Question: After creating a few views, the and I can't add views anymore.
Does anyone have a hint about that?

I can add views using the command and selecting , but it's nonsense to me.
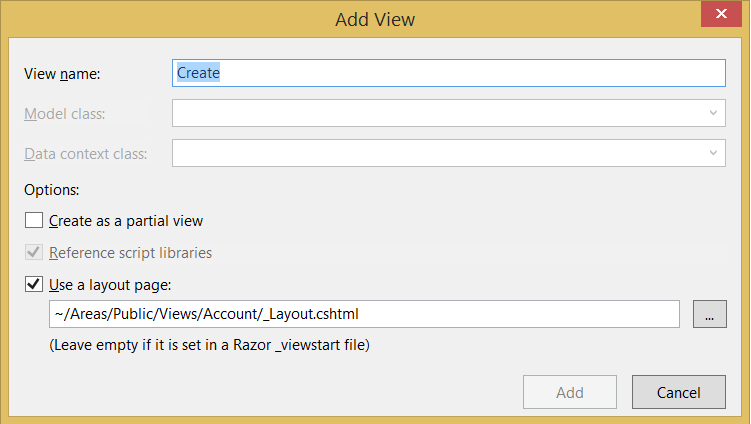
Answer: You may well have solved this by now, but I thought I'd add my answer for others suffering with this issue.
This same issue happened to me, and the solution was to edit the .csproj file to tell Visual Studio that it was an MVC project.
1) Open up the .csproj file of the MVC project in a text editor (Notepad is fine).
2) Find the tag .
3) For visual Studio 2013 it should read like this (may work for 2012 also):
'''
<ProjectTypeGuids>{E3E379DF-F4C6-4180-9B81-6769533ABE47};{349c5851-65df-11da-9384-00065b846f21};{fae04ec0-301f-11d3-bf4b-00c04f79efbc}</ProjectTypeGuids>
'''
4) Save the changes - Visual Studio will detect them and re-load the project.
All that line in the .csproj file does is tells Visual Studio which type of project it is.
E3E379DF-F4C6-4180-9B81-6769533ABE47 = ASP.NET MVC 4.0
349c5851-65df-11da-9384-00065b846f21 = Web Application
fae04ec0-301f-11d3-bf4b-00c04f79efbc = C#
In your case, I expect E3E379DF-F4C6-4180-9B81-6769533ABE47 is missing, so VS doesn't know that it's an MVC project, therefore won't allow you to add Views and Controllers.
You can look up the various guids here in case you ever need them. <URL>
I hope this is a help to you.